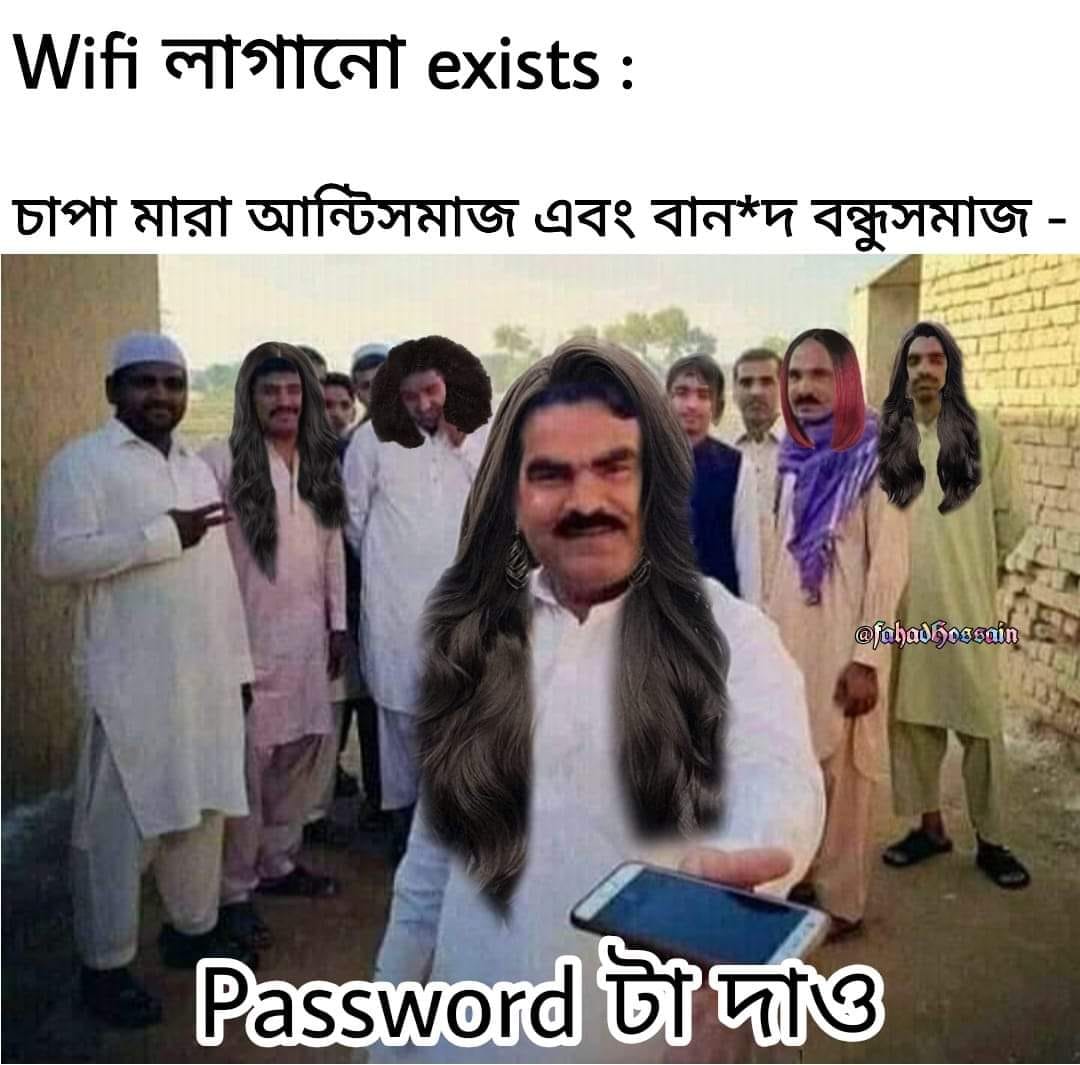
Caption: Wifi লাগানো exists :    চাপা মারা আন্টিসমাজ এবং বান*দ বন্ধুসমাজ -   Password টা দাও
Label: hate